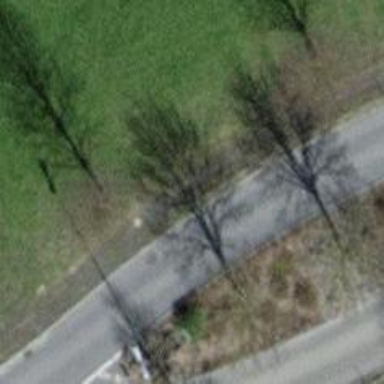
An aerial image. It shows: Secondary road with asphalt surface.